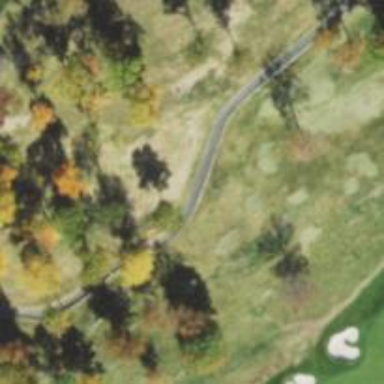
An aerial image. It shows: Pathway for golfing.